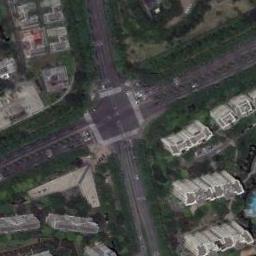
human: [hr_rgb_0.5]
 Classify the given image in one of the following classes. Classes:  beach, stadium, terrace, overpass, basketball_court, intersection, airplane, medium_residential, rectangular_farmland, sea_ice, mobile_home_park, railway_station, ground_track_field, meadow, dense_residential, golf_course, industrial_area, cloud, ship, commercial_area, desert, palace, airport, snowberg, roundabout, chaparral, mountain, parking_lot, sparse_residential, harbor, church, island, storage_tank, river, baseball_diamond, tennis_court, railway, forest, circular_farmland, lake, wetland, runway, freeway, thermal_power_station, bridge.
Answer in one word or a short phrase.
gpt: intersection